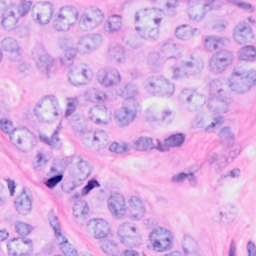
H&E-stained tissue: Breast